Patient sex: M
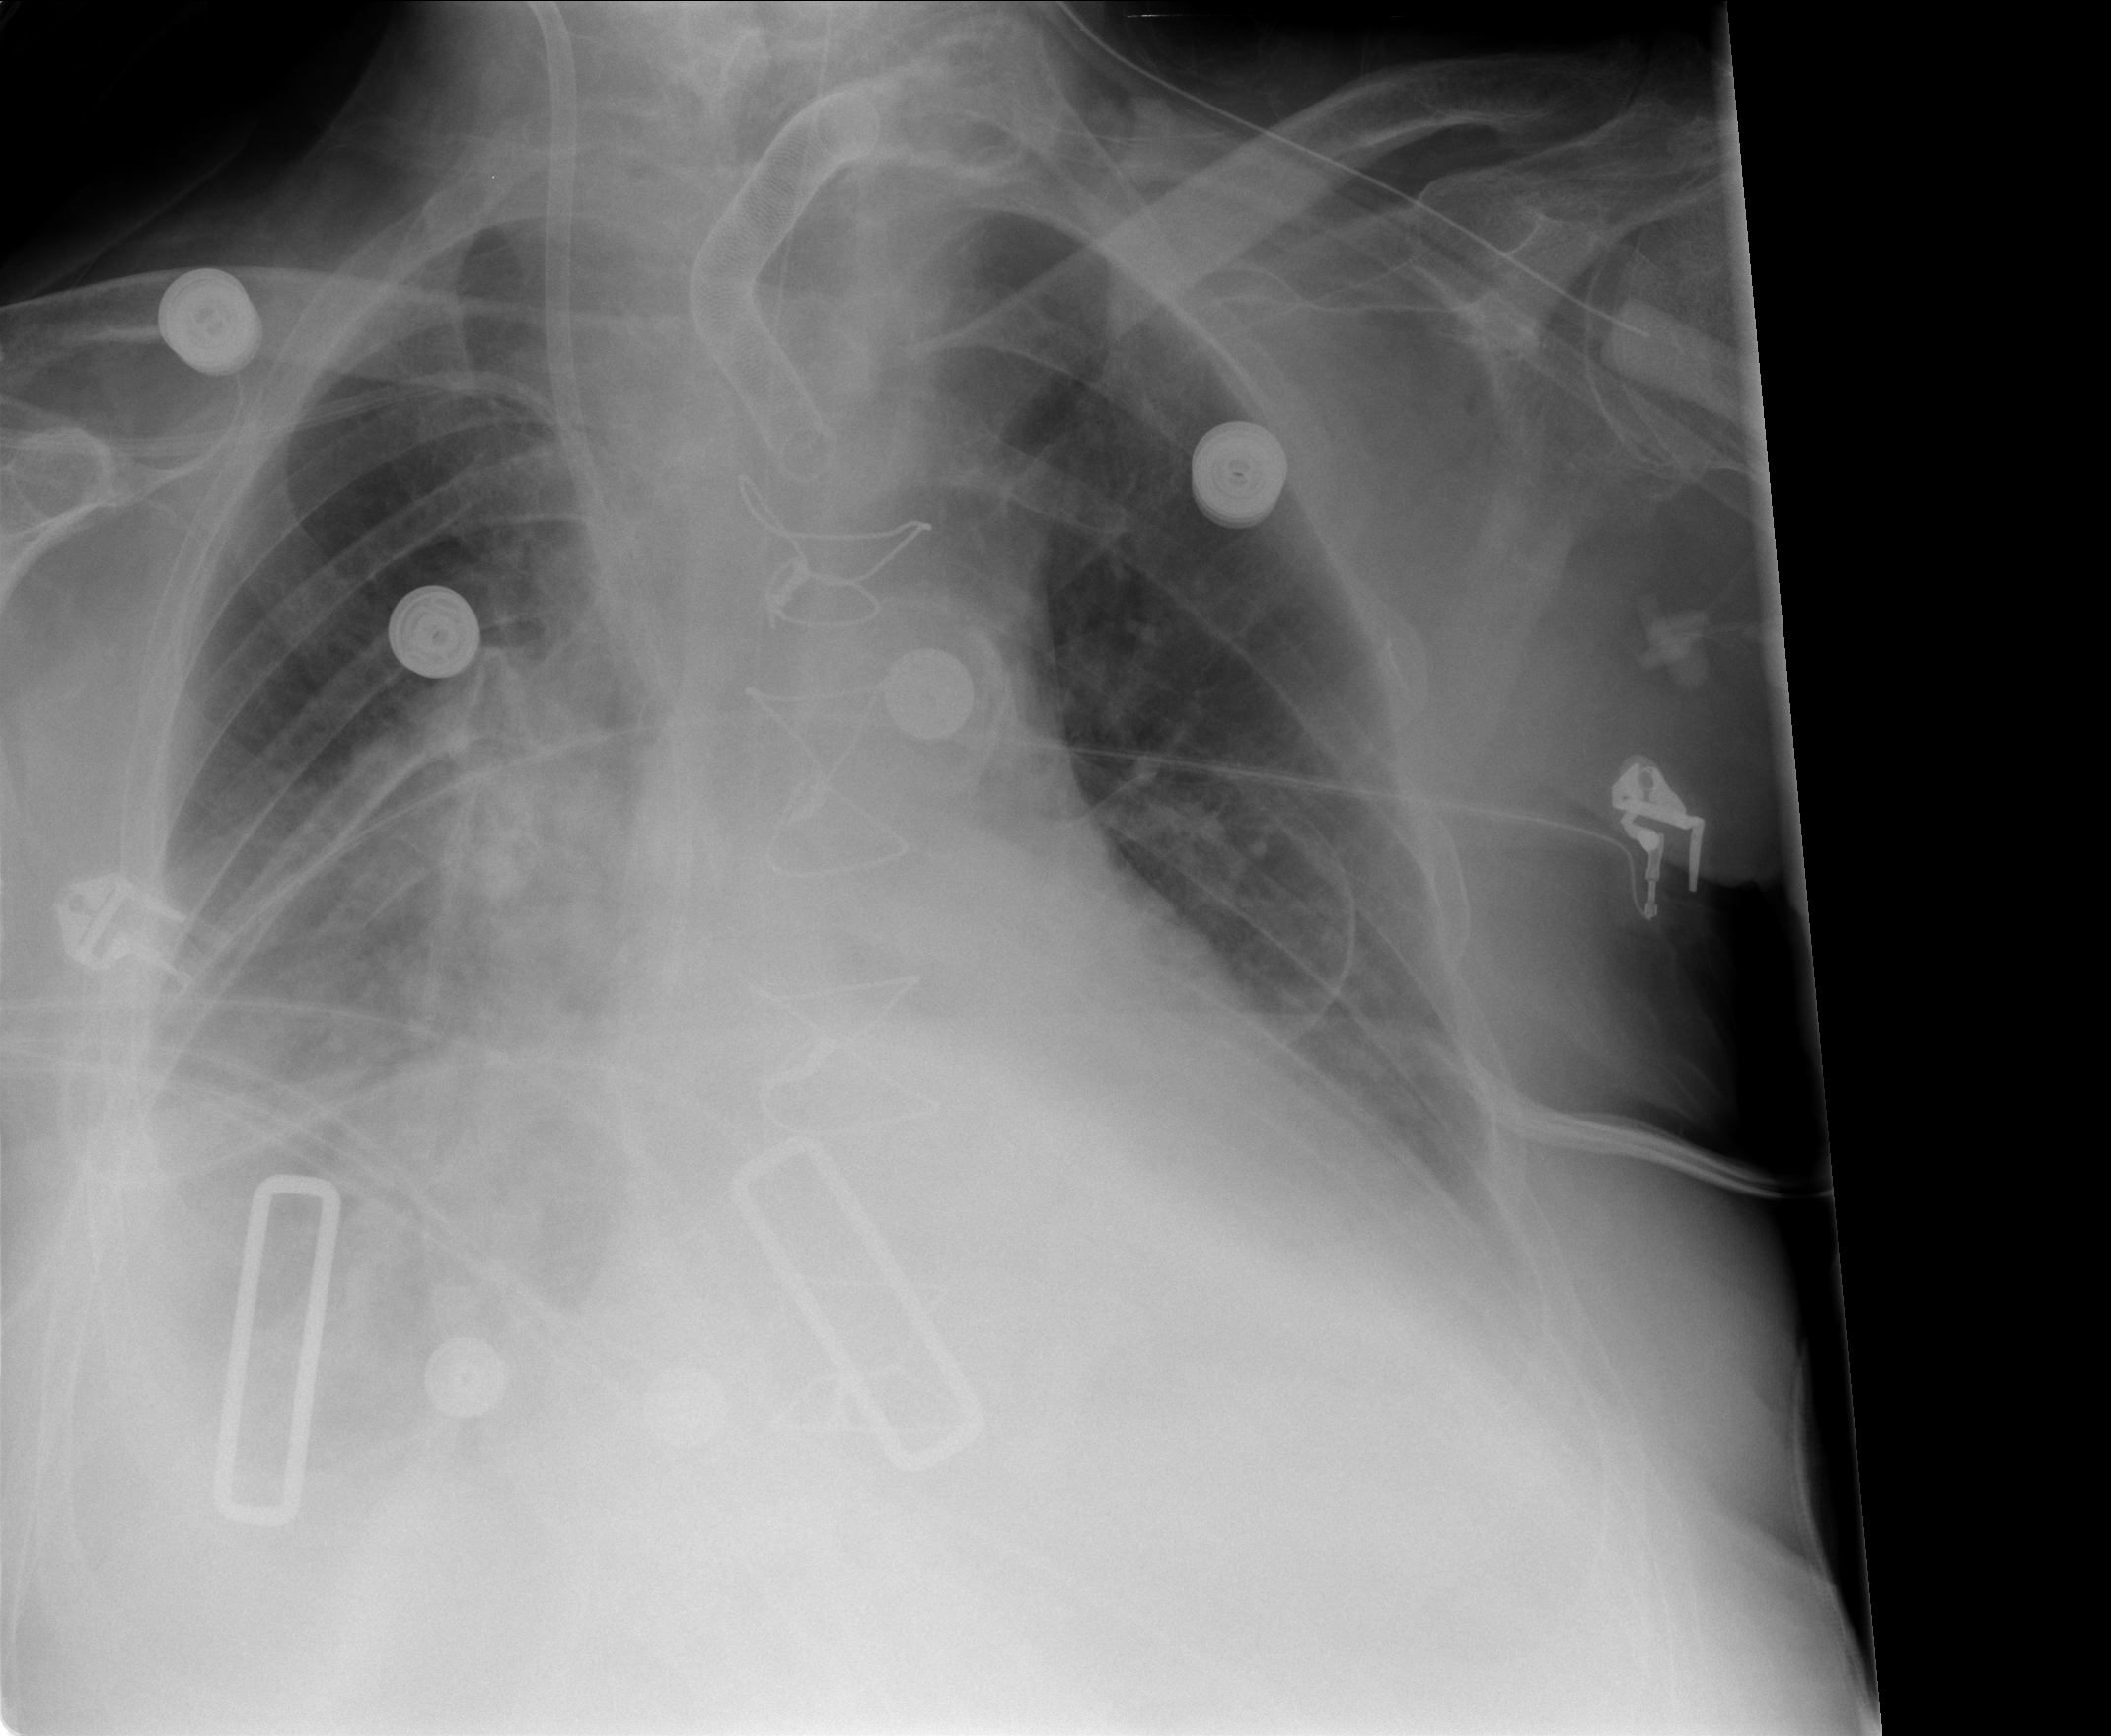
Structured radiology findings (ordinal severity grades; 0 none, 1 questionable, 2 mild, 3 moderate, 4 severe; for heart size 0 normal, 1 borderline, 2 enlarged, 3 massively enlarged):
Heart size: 2
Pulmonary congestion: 2
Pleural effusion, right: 3
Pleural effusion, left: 1
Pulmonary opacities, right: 2
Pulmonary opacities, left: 0
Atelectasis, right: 3
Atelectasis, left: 2